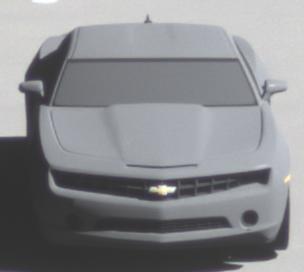
Make: Chevrolet
Model: Camaro Cabriolet 6.2 V8
Detailed model: Camaro (V) Coupé
Model produced from: 2011/09
Model produced until: 2014/02
Doors: 2
Color: gray
Road condition: dry road
Daytime: midday
Contrast: high contrast